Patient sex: F
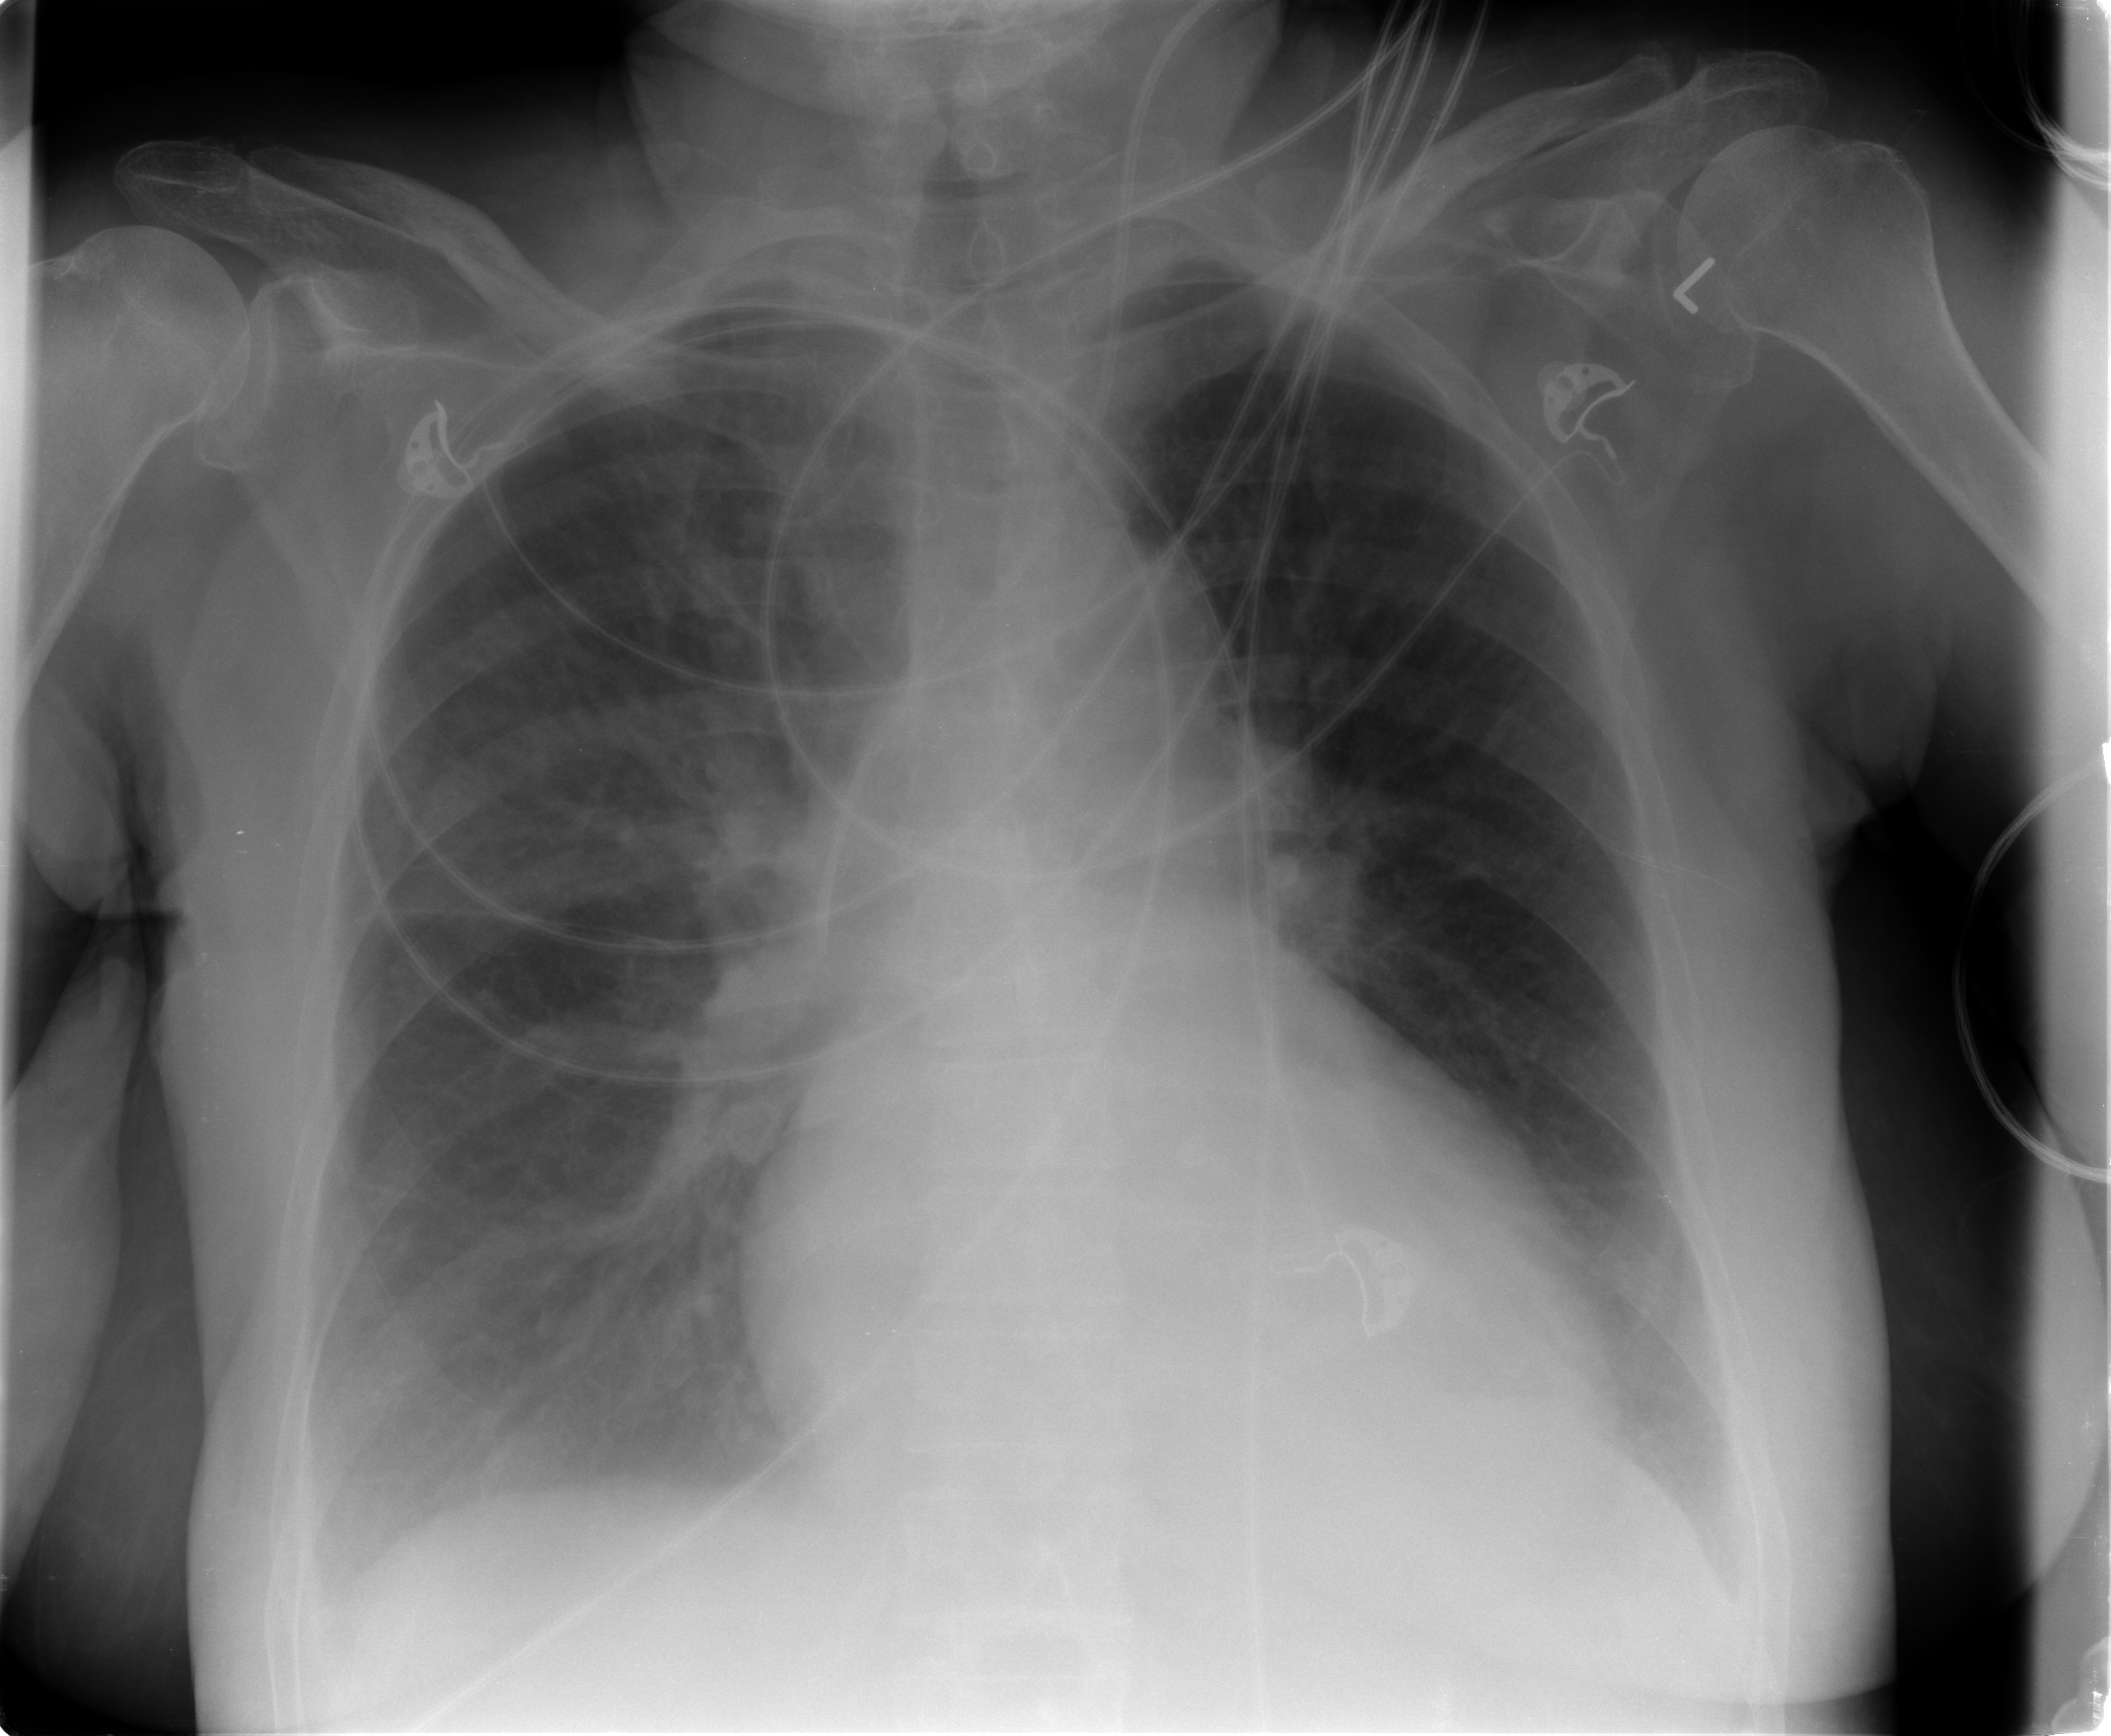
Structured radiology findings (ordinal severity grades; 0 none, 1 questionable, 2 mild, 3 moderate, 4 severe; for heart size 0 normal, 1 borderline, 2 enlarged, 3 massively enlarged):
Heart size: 1
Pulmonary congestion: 2
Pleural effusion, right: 1
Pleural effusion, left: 0
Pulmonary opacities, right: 1
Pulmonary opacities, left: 0
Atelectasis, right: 2
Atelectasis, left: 0